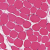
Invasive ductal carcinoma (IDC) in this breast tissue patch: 0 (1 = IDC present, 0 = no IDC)